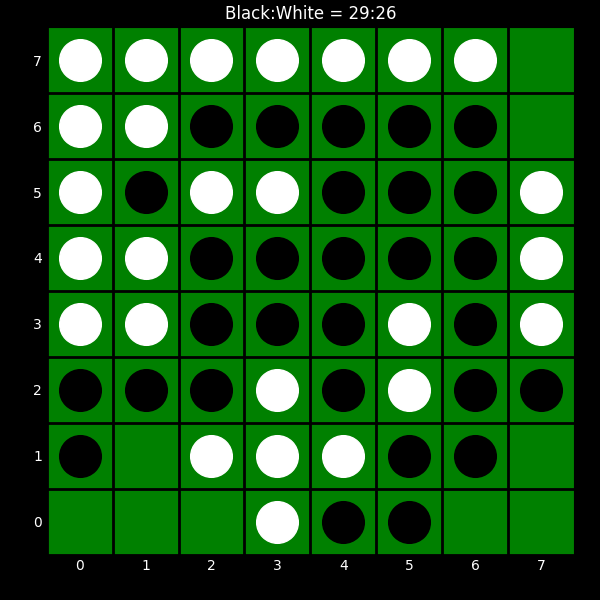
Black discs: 29
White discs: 26